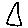
Label: triangle